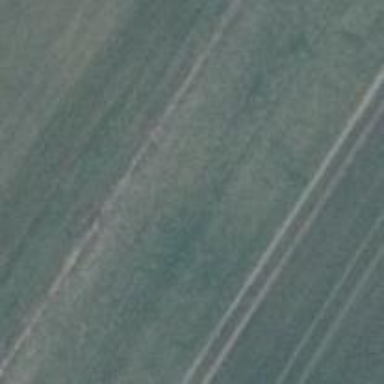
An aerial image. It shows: Grassy track with grade5 tracktype.